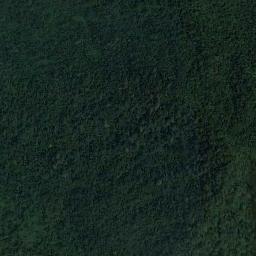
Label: forest